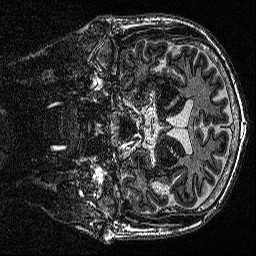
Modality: MP2RAGE
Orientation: coronal
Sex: male
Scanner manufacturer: siemens
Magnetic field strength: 3 T
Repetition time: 5 s
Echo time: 0.00292 s